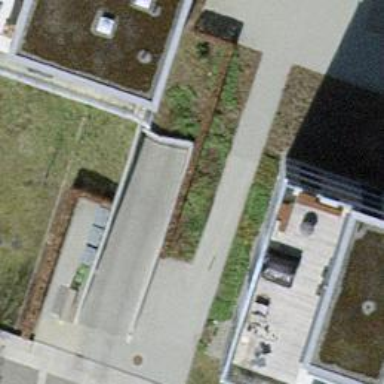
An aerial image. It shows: Parking entrance.